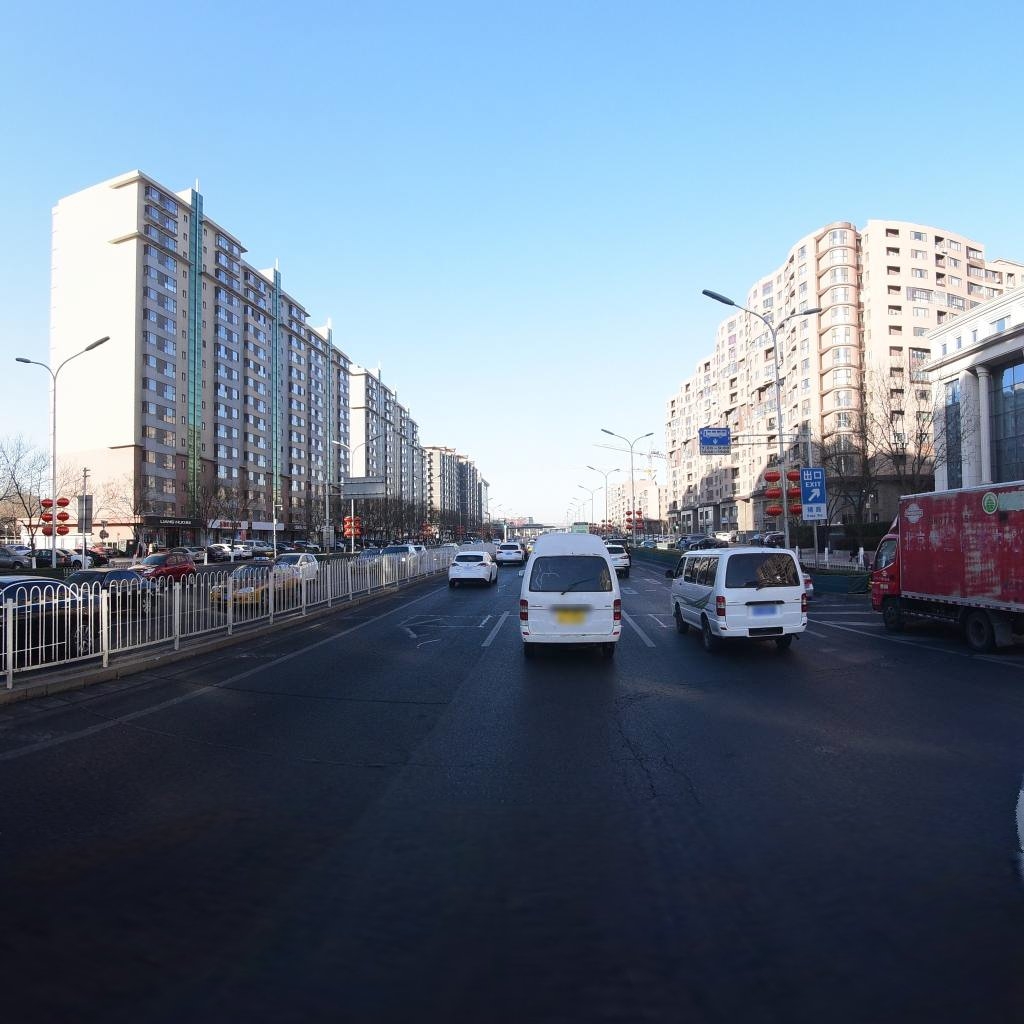
Region: Dongcheng
Road damage annotations: transverse patch, transverse crack, alligator crack